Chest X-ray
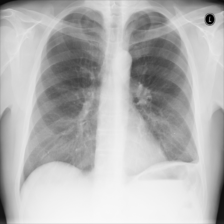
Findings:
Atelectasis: negative
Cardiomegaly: negative
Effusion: negative
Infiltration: negative
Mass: negative
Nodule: negative
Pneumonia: negative
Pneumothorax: negative
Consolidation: negative
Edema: negative
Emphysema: negative
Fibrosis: negative
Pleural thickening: negative
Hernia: negative